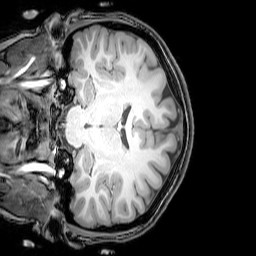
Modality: T1w
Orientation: coronal
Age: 25
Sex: female
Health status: healthy
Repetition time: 0.081 s
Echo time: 0.037 s